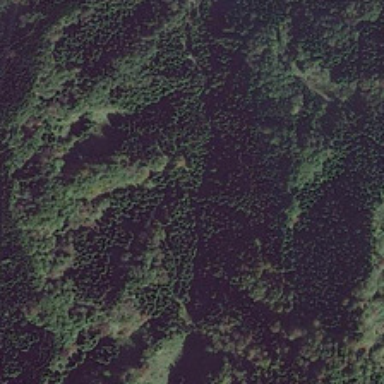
Many green trees are in a forest .